Question: I have an isometric map drawn.
I take the current position of my sprite and the target position of where my sprite should be at after the move:
'''
// region is my TextureRegion.
int x1 = getIsometricX(1,1,region);
int x2 = getIsometricX(1,2,region);
int y1= getIsometricY(1,1,region);
int y2 = getIsometricY(1,2,region);
'''
And then I draw a simple line using 'ShapeRenderer' to see if the local/target points are correctly set, and the rectangle so you can see where the sprite rendering starts.
'''
renderer.setProjectionMatrix(camera.combined);
renderer.begin(ShapeRenderer.ShapeType.Line);
renderer.setColor(Color.RED);
renderer.line(x1 + location.getOffsetx(), y1 + location.getOffsety(), x2 + location.getOffsetx(), y2 + location.getOffsety());
renderer.rect(x1 + location.getOffsetx(), y1 + location.getOffsety(), region.getRegionWidth(), region.getRegionHeight());
renderer.end();
'''
Every sprite of mine has set offsetX and offsetY to adjust its location on the isometric tile, because every sprite is different.
Output looks like this:

what you can see here, is the starting point of where the sprite starts to draw (you see that offsets adjusted it so the sprite looks like its on the '1,1' tile.
and you can see the line which starts at the starting draw point of the sprite, and ends at the target draw point of the sprite.
Now my question is, how can I make that sprite move on that line's path, so it will look like the ship is moving forward?
.. How can you make a sprite move in a straight line, from local point to target point?
Some functions you might need to see:
'''
public int getIsometricX(int x, int y, TextureRegion region) {
return (x * GameTile.TILE_WIDTH / 2) - (y * GameTile.TILE_WIDTH / 2) - (region.getRegionWidth() / 2);
}
public int getIsometricY(int x, int y, TextureRegion region) {
return (x * GameTile.TILE_HEIGHT / 2) + (y * GameTile.TILE_HEIGHT / 2) - (region.getRegionHeight() / 2);
}
'''
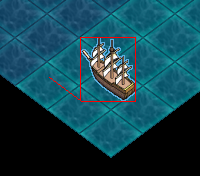
Answer: I would like to answer myself this question, because other people might have the same issue and just over-complicate it like me.
If you want to perform any move on your isometric map, do not follow my misunderstandings and calculate it on the isometric coordinates.
You have to calculate it on your flat screen matrix coordinates, and then convert it to isometric coordinates.
For example, I want to move up like this line, all I need to do is this:
'''
ship.y += 0.1f // when it reaches 1, then it will be at 0, 1
'''
So you know that you want to be at '0,1' on your non-isometric map.
So you do this increment, and then for last, you have to convert it to isometric coordinates before drawing:
'''
float x = (ship.x * GameTile.TILE_WIDTH / 2) - (ship.y * GameTile.TILE_WIDTH / 2) - (textyure.getWidth() / 2);
float y = (ship.x * GameTile.TILE_HEIGHT / 2) + (ship.y * GameTile.TILE_HEIGHT / 2) - (texture.getHeight() / 2);
'''